Question: I have a subsystem I am trying to make, and within this subsystem is a discrete filter block. I am trying to place a mask over the subsystem, and have it so the dialog will set the sampling rate of the discrete filter block. Is this possible and how? The subsystem can be seen on the left & the contents within it are on the right.

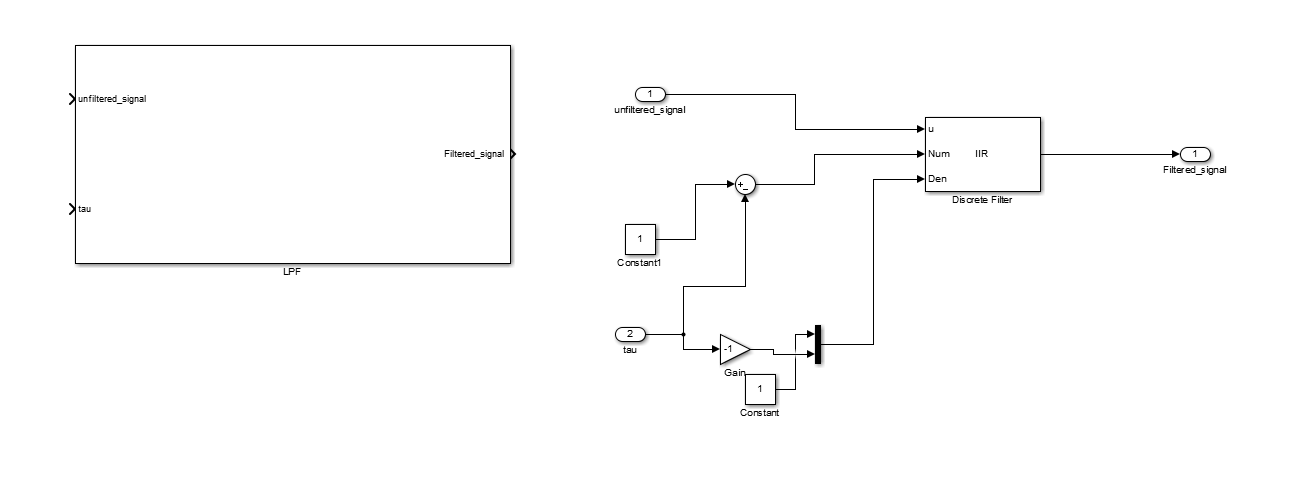
Answer: See the <URL>.